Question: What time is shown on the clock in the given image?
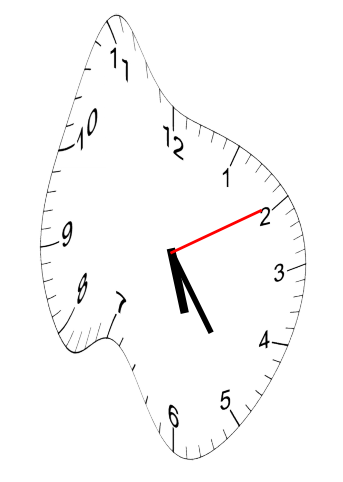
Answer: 05:24:10